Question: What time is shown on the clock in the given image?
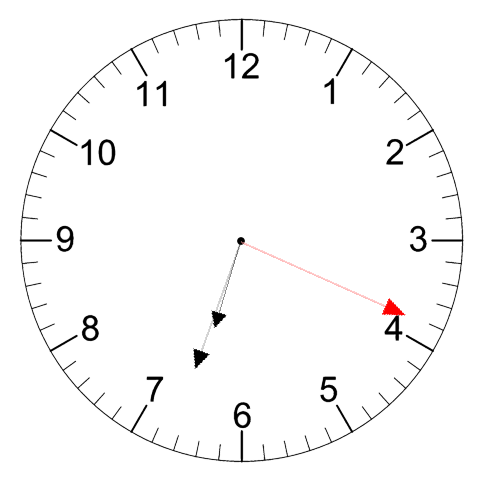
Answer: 06:33:19